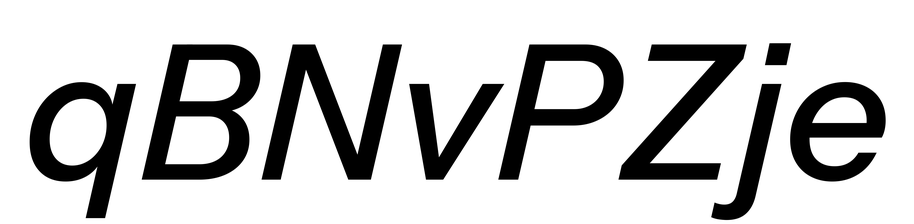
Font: InstrumentSans-Italic_Medium_Italic